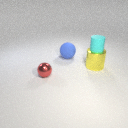
small red metal sphere in front of large yellow metal cylinder